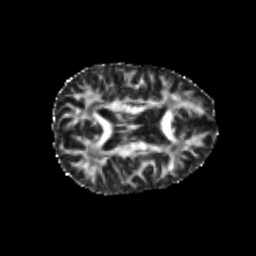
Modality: FA
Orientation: axial
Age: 22
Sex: female
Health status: healthy
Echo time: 0.074 s